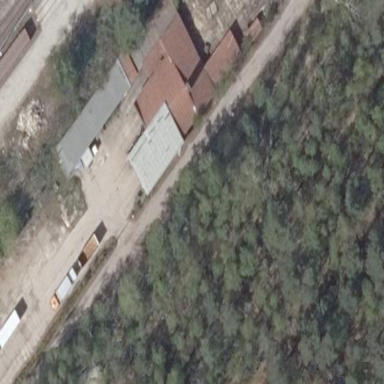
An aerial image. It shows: Transportation building.